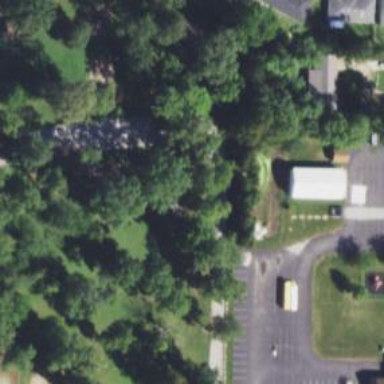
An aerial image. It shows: Turning loop on the road.